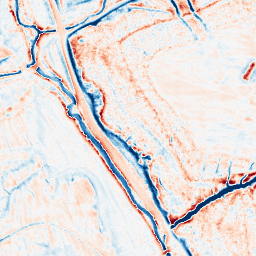
Category: edge_preserving
Decomposition family: anisotropic_diffusion
Decomposition parameters: iterations: 50
kappa: 30
gamma: 0.1
Upsampling method: bicubic
Upsampling parameters: scale: 8
Upsampling scale: 8